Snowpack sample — Buffalo Mountain, Silverthorne, Colorado, USA (2/22/26, 2:02 PM MST)
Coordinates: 39.622, -106.113
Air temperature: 33 °F
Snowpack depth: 63 cm
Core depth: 20 cm
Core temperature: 23 °F
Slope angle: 11°, slope face: 116°
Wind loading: low
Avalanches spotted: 0
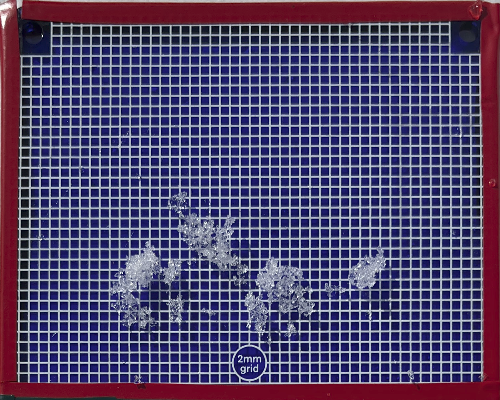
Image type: profile
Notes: In a firebreak similar to site 1, minimal wind loading with no spotted avalanches (not many faces in view though)